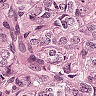
Metastatic tissue present: yes